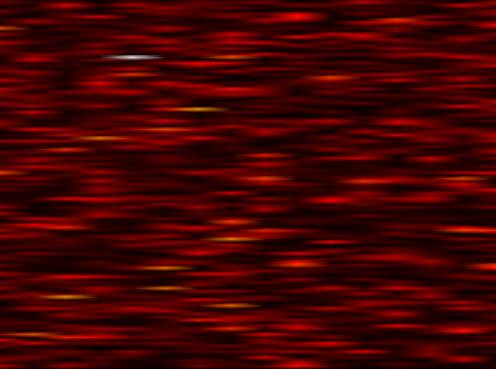
Label: UFMC